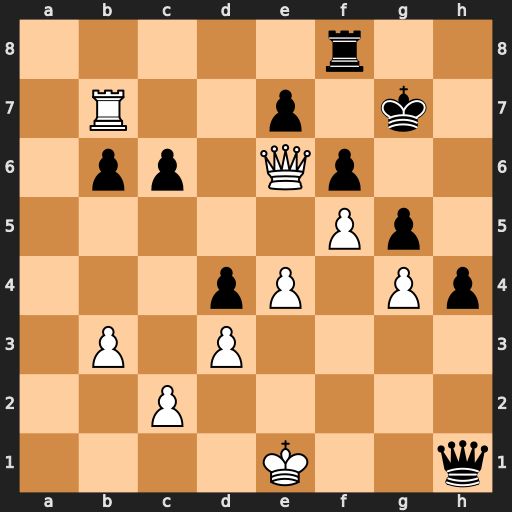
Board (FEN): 5r2/1R2p1k1/1pp1Qp2/5Pp1/3pP1Pp/1P1P4/2P5/4K2q
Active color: w
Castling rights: -
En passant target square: -
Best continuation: Kd2 Rf7 Rxe7 Rxe7 Qxe7+